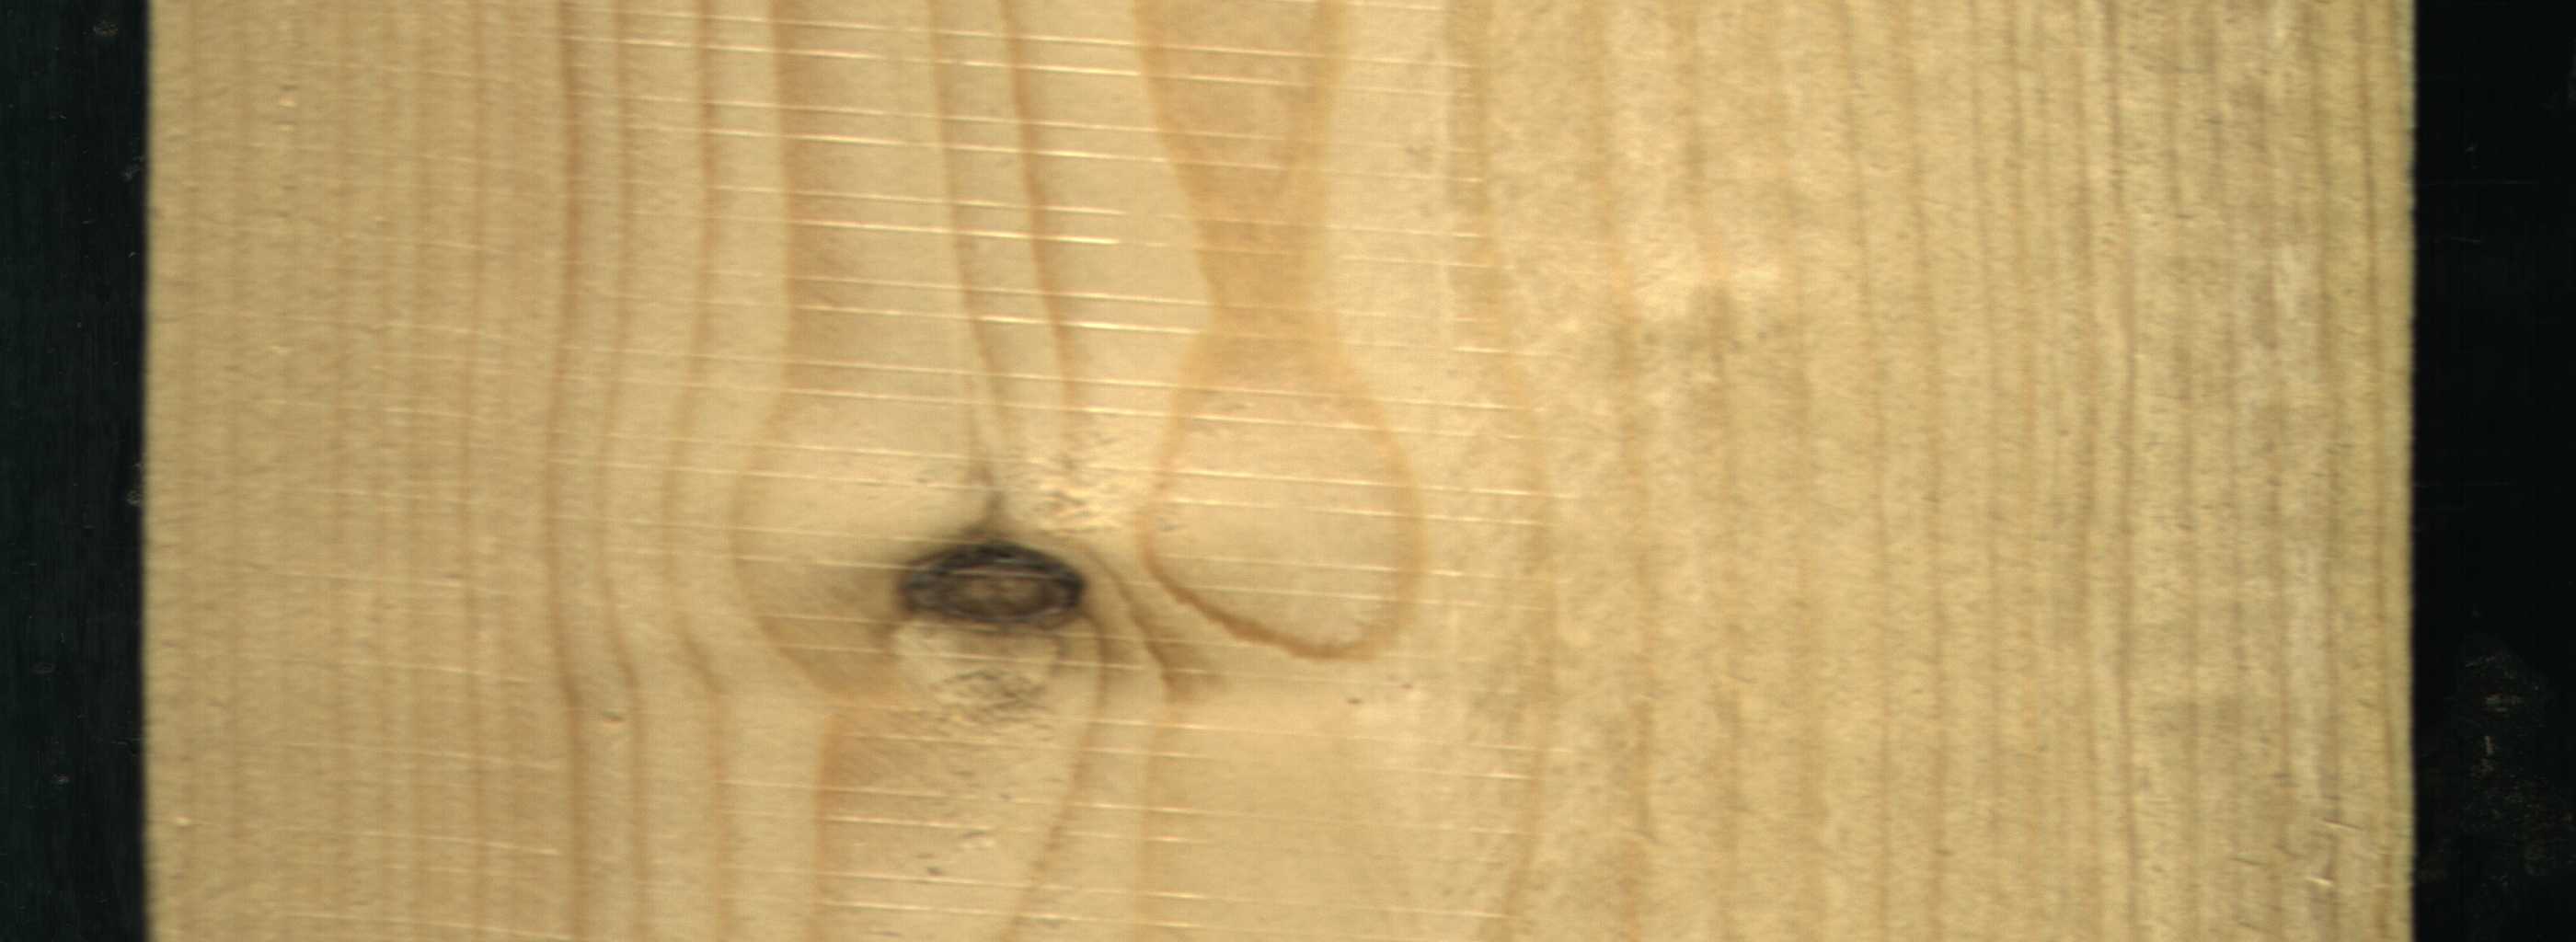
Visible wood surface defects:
Dead_Knot